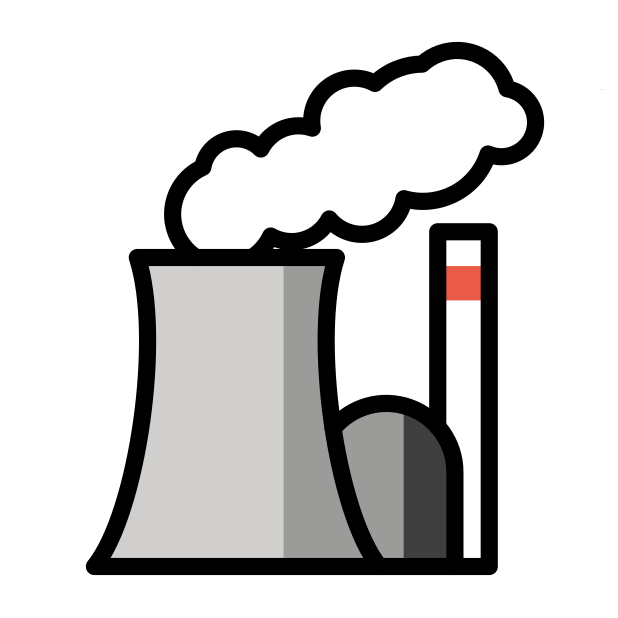
nuclear power plant